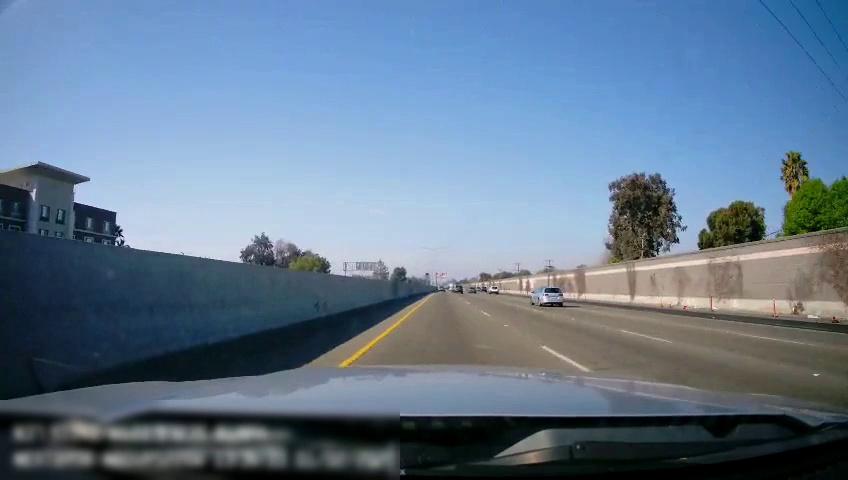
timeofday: Day
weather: Sunny
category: Drivable Space
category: Vehicles | Car
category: Vehicles | Car
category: Lanes | Current Lane
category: Lanes | Current Lane
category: Lanes | Alternate Lane
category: Lanes | Alternate Lane
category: Lanes | Alternate Lane